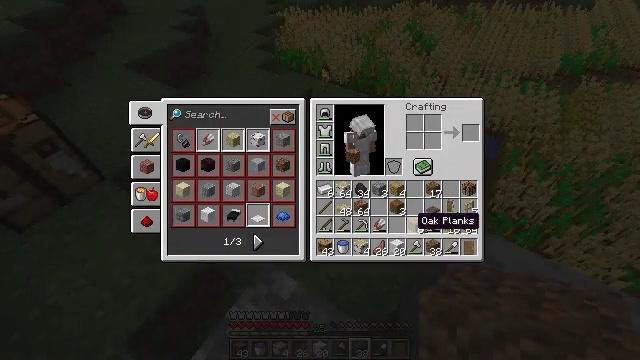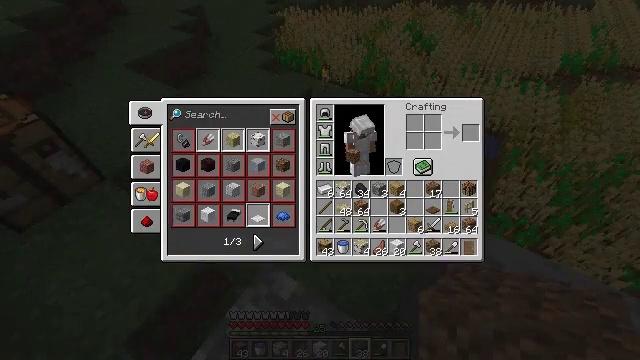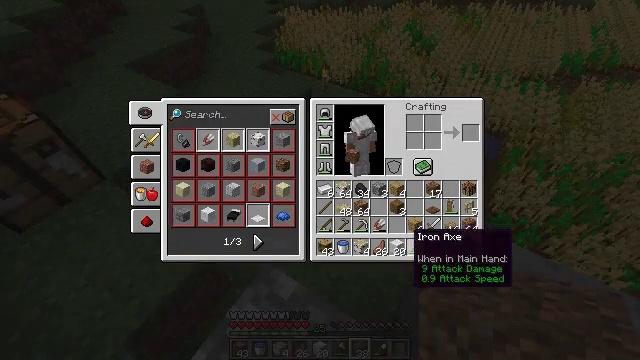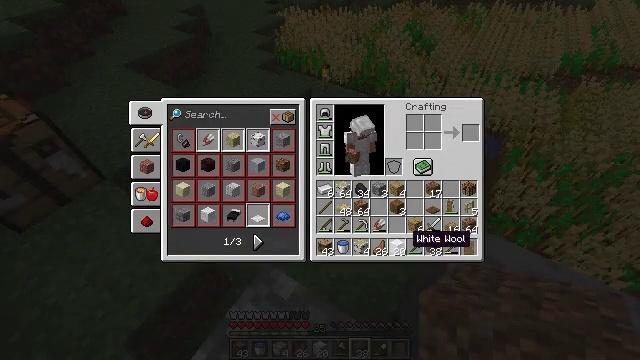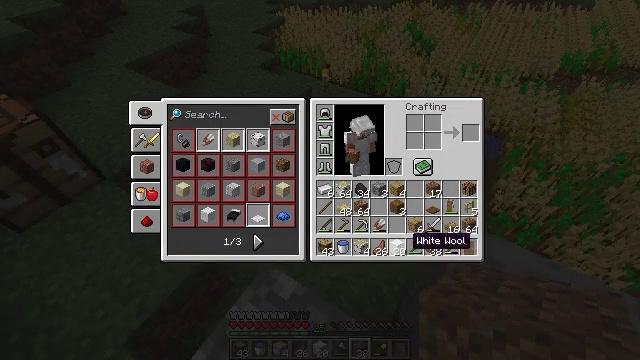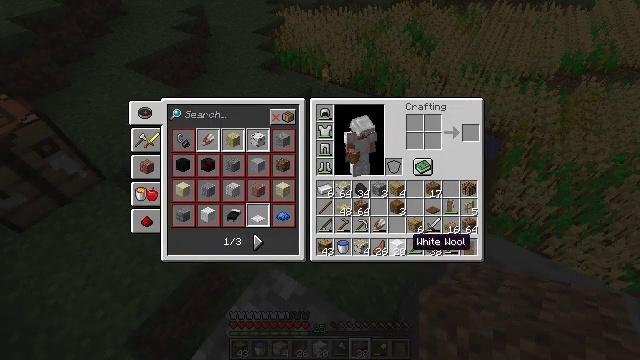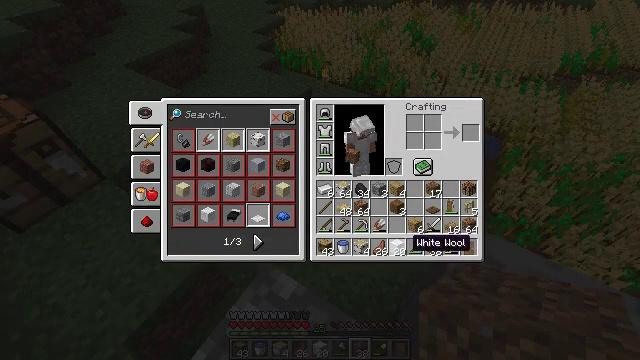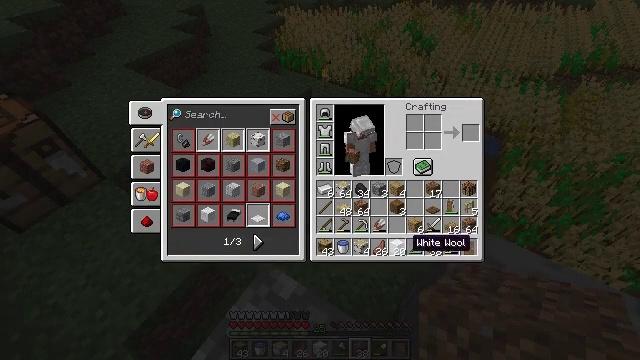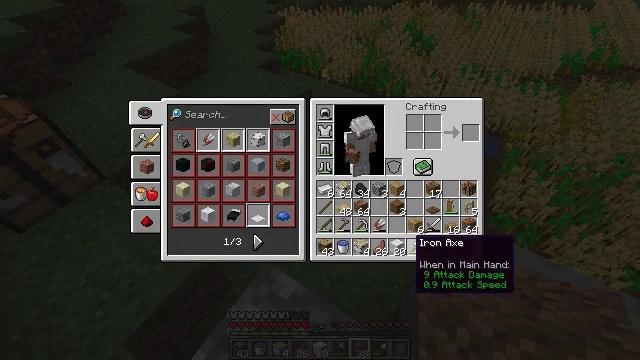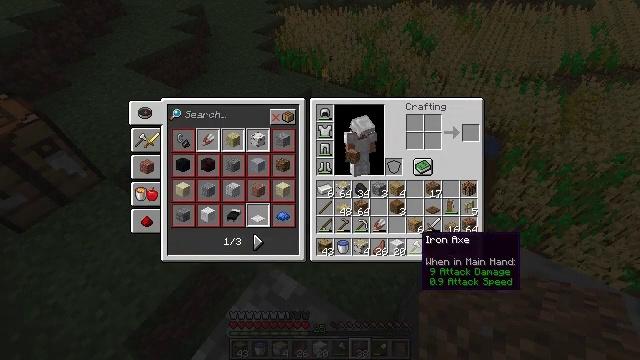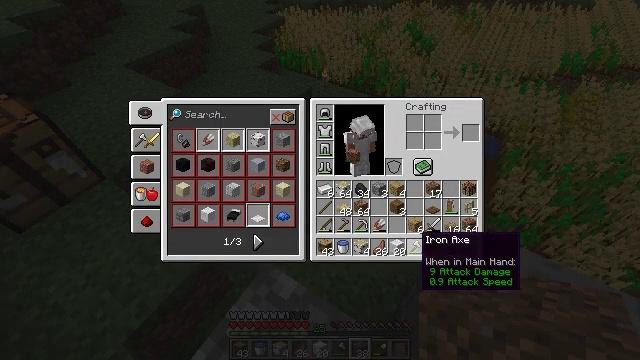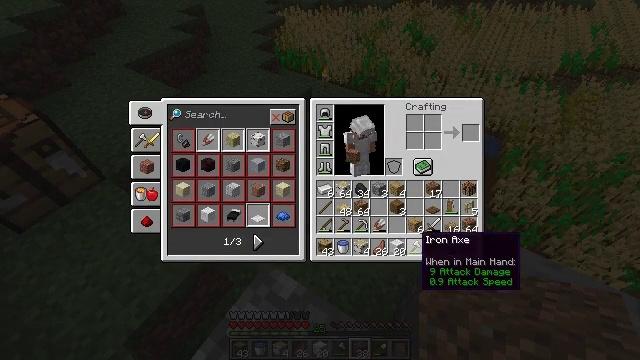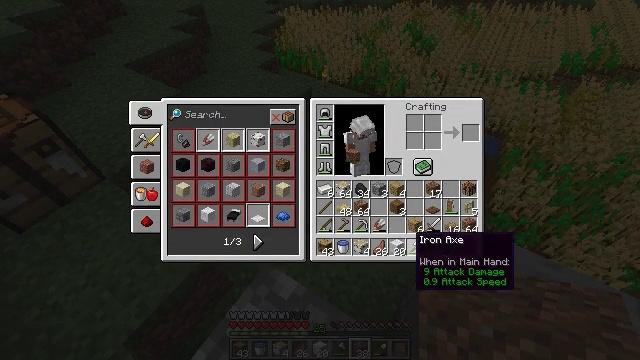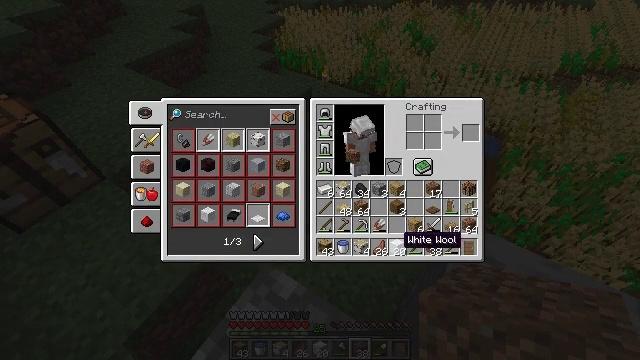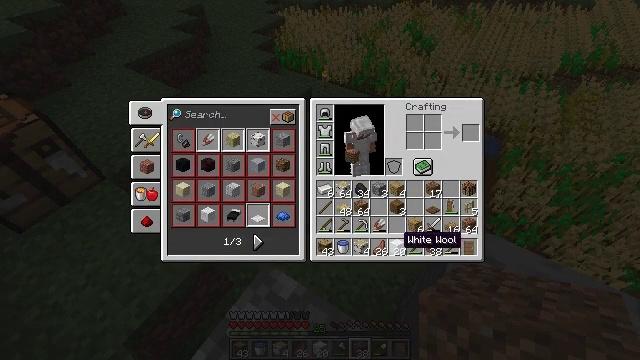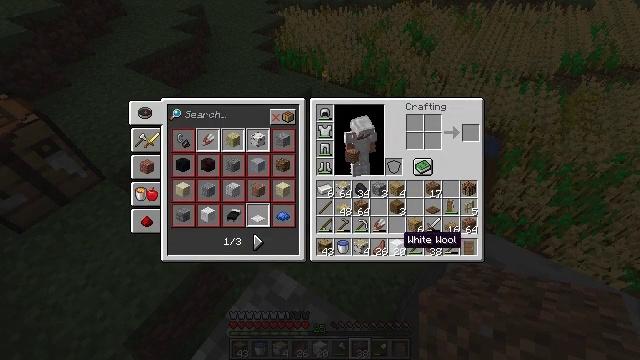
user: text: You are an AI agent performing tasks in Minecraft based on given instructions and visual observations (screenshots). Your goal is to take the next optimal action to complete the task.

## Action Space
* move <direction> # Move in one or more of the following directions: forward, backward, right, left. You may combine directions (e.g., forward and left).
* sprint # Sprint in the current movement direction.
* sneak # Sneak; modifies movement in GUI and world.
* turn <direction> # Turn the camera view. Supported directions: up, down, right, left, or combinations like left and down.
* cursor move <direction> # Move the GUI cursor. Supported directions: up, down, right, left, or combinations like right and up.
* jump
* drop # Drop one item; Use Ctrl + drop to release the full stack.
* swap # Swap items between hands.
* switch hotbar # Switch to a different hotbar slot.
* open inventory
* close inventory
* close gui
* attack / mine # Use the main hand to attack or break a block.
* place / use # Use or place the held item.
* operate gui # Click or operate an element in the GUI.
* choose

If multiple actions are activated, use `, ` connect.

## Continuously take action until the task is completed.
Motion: motion action
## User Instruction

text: Mine cobblestone underground.
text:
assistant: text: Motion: cursor move down
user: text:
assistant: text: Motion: cursor move down
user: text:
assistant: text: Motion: no_op
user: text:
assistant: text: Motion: no_op
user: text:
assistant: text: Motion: no_op
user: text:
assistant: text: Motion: no_op
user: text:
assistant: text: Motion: no_op
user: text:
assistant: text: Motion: no_op
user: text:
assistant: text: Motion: no_op
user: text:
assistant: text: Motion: no_op
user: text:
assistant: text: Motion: no_op
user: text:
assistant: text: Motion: no_op
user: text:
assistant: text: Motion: cursor move left
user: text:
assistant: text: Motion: no_op
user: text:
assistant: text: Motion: no_op
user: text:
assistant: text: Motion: no_op
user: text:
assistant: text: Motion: no_op
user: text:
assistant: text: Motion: operate gui
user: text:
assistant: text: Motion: operate gui
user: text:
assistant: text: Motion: operate gui
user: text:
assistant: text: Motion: cursor move up
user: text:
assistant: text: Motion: no_op
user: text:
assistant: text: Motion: no_op
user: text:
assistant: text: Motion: no_op
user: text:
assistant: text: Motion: no_op
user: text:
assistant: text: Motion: operate gui
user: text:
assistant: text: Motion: operate gui
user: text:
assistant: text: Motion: no_op
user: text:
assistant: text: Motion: no_op
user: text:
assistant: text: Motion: no_op